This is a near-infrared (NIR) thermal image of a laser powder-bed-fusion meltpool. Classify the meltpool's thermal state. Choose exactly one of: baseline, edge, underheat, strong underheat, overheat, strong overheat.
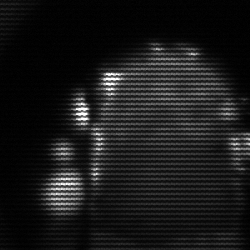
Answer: baseline